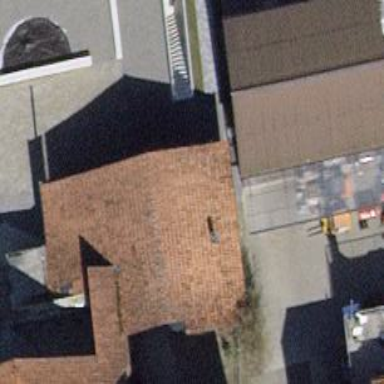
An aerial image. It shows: Building with tiled roof.